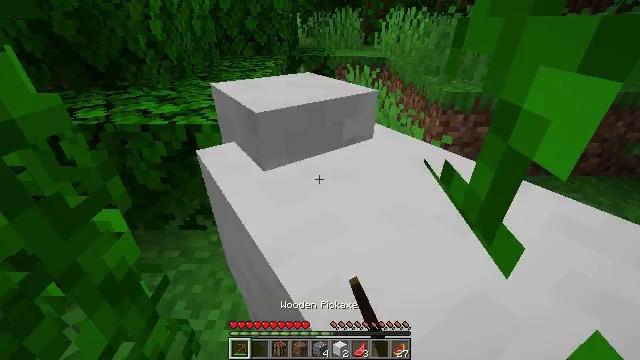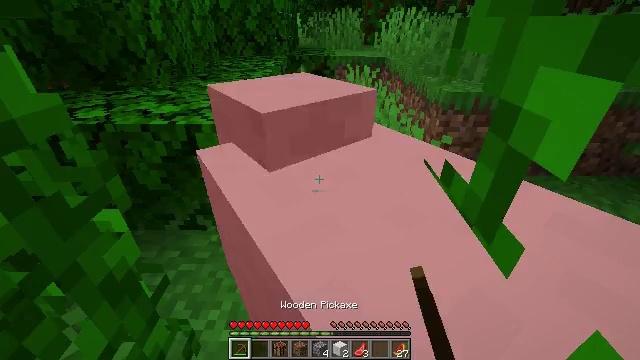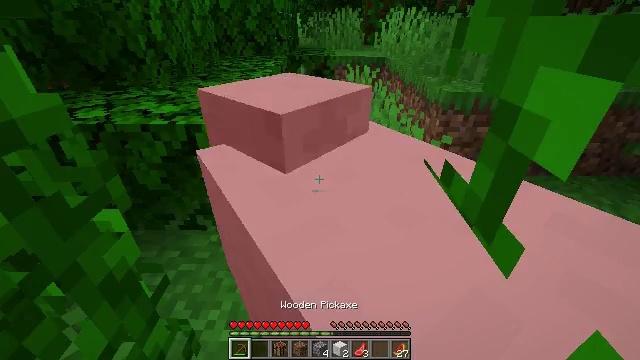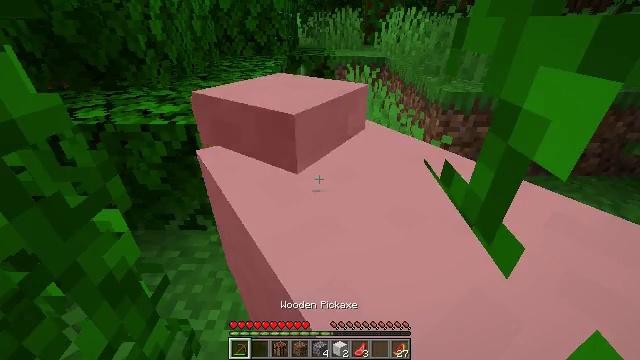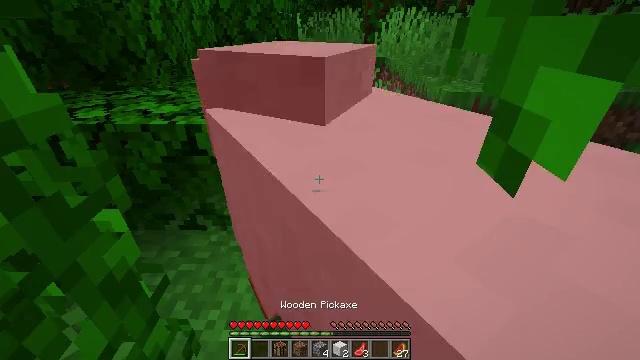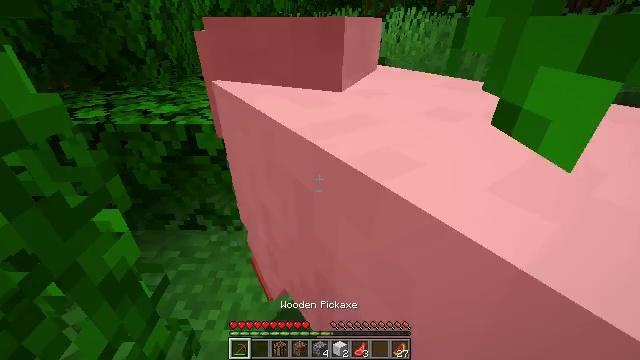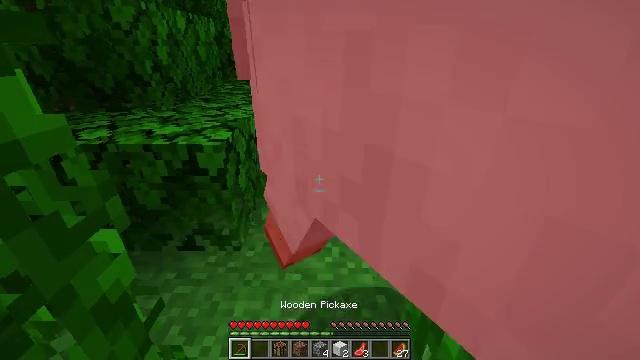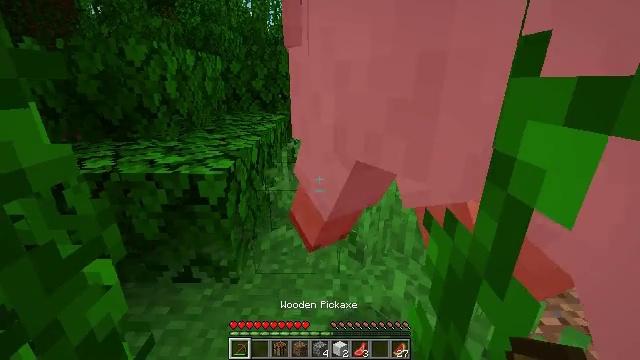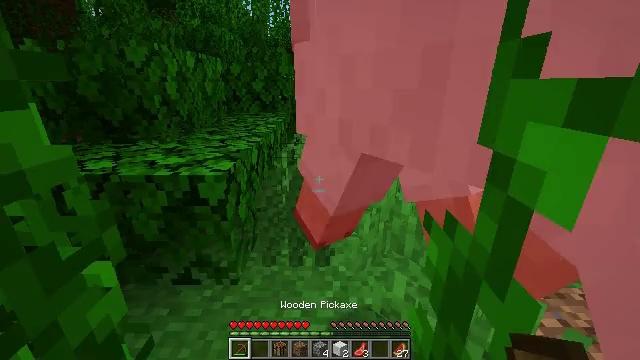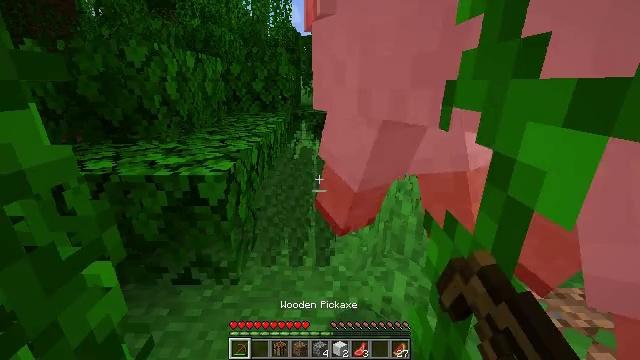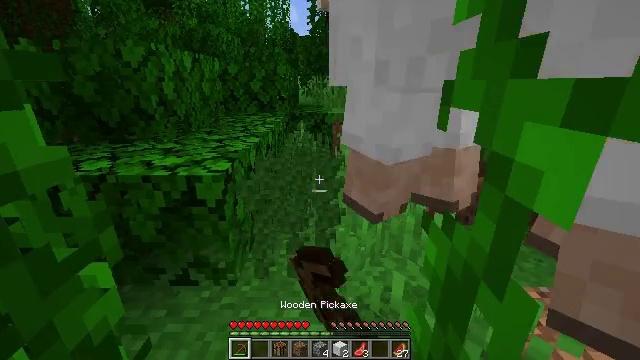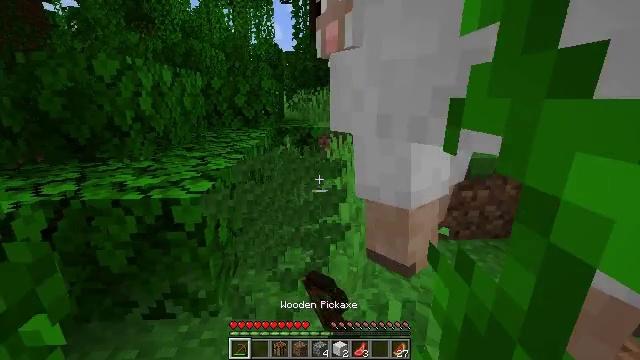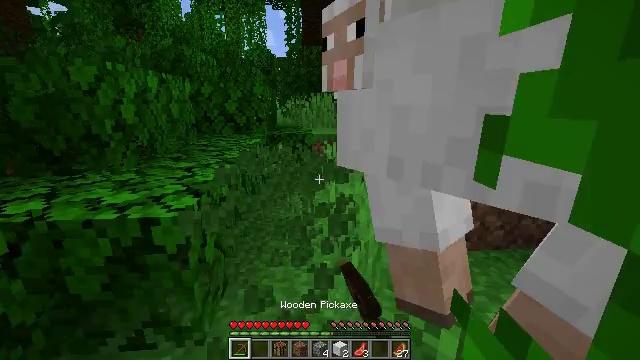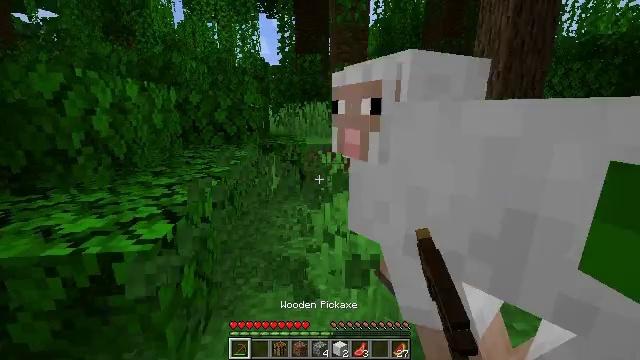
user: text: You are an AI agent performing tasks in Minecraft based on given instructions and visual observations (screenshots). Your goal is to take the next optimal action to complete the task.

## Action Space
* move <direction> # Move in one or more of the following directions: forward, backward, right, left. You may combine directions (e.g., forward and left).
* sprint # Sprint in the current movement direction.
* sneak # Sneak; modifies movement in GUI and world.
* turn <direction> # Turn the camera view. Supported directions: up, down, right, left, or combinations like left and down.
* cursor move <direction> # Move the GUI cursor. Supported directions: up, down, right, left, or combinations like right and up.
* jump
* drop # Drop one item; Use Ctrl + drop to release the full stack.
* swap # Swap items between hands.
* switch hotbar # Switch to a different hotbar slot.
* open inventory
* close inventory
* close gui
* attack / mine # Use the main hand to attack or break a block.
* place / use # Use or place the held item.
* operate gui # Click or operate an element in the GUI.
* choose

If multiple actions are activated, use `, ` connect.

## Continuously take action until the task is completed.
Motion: motion action
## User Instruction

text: Attack the ground to gather fern.
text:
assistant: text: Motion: no_op
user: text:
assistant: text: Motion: no_op
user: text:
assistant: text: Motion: no_op
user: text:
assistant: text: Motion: no_op
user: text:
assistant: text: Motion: no_op
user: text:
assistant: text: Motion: turn up
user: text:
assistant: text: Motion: turn up
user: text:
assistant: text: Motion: attack / mine
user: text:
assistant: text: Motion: attack / mine
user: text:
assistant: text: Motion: move forward, attack / mine
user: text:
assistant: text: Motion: move forward, turn right and up
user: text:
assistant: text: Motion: move forward, turn right and up
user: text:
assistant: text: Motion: move forward, turn right and up
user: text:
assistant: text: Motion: no_op